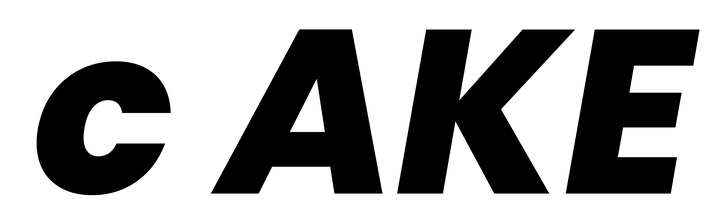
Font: Poppins-ExtraBoldItalic